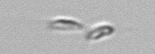
Label: Dinobryon